Question: What is the value of this measurement?
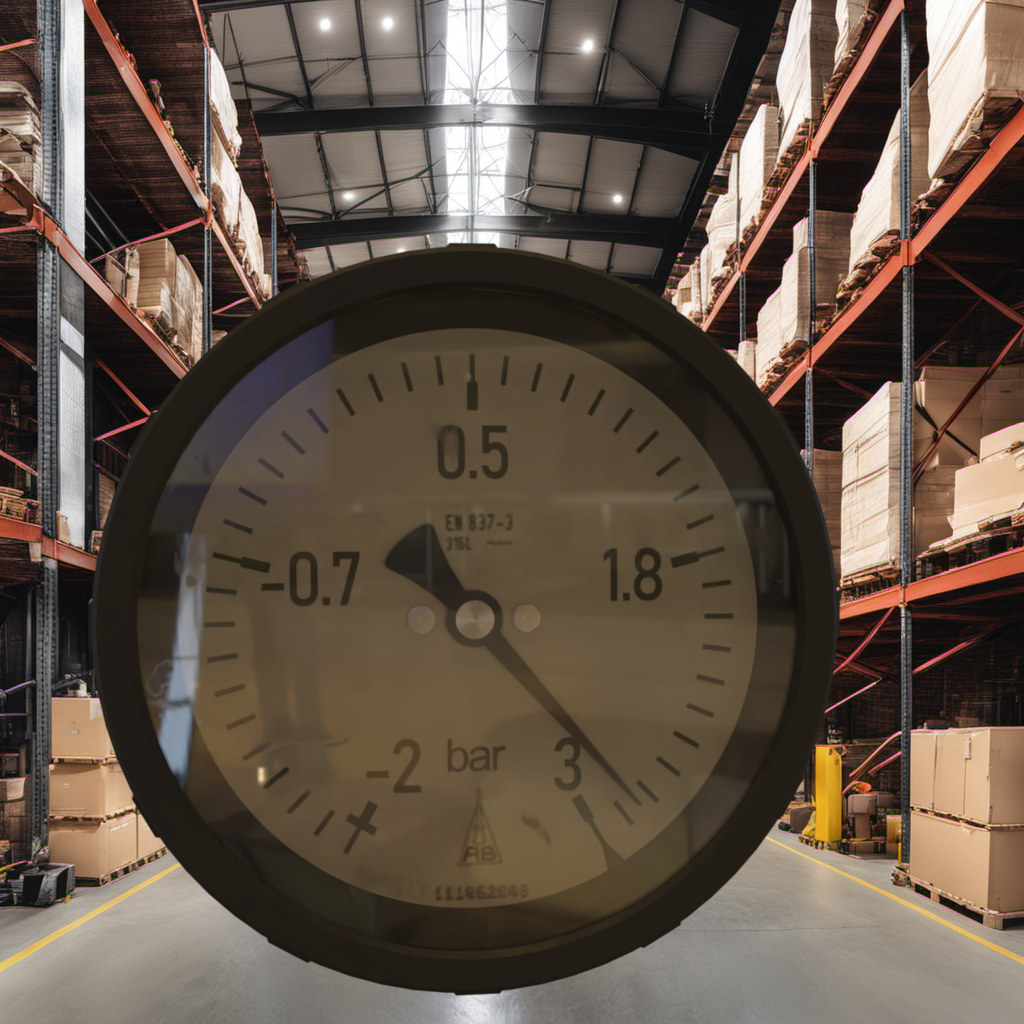
Answer: The result is 2.88
Question: What is the reading range of this measurement?
Answer: The range is from -2 to 3
Question: What is the minimum and maximum value of this measurement?
Answer: The minimum value is -2 and the maximum value is 3